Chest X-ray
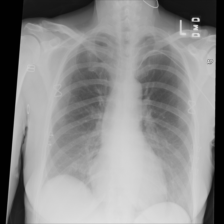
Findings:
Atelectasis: negative
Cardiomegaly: negative
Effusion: negative
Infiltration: negative
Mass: negative
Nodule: negative
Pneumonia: negative
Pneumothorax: negative
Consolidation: negative
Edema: negative
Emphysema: negative
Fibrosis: negative
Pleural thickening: negative
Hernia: negative